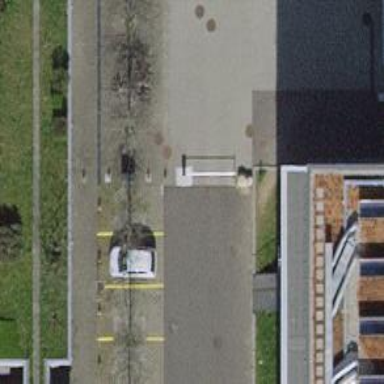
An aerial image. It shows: Lift gate barrier.